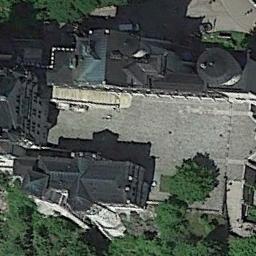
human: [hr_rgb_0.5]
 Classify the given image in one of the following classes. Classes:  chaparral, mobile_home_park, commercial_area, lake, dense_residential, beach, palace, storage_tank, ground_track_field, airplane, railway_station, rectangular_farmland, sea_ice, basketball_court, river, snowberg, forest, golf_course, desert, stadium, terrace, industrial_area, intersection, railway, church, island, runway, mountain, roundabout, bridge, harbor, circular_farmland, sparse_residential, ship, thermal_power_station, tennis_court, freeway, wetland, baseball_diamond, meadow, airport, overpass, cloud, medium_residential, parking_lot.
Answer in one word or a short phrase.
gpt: palace